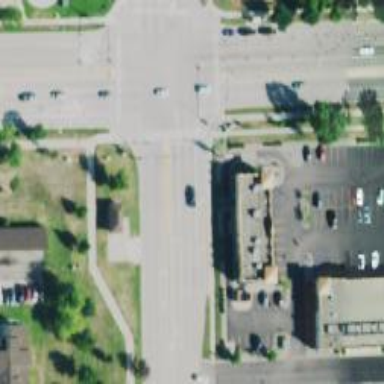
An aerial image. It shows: Marked crossing on the road.